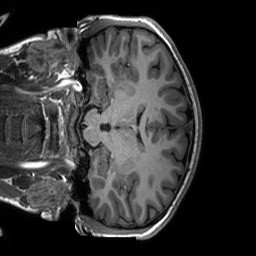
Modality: T1w
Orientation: coronal
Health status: ill
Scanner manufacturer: siemens
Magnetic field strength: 3 T
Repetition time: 2.3 s
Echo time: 0.00226 s